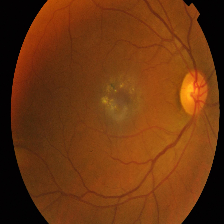
Diabetic retinopathy grade: Proliferative DR